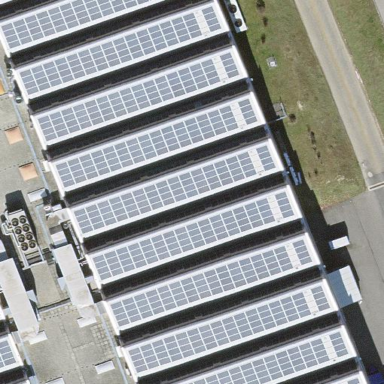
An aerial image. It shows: Solar power generator utilizing photovoltaic technology with solar photovoltaic panels.